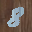
Label: 8